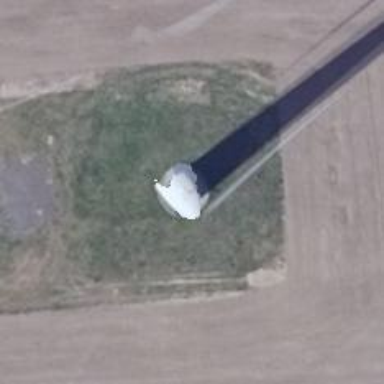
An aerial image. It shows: Wind power generator.